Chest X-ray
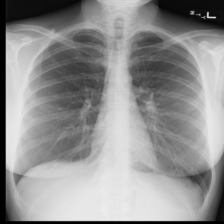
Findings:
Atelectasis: negative
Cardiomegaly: negative
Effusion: negative
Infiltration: negative
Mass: negative
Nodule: negative
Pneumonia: negative
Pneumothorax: negative
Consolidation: negative
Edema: negative
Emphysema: negative
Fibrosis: negative
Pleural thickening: negative
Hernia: negative